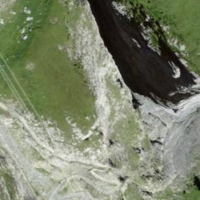
EUNIS habitat code: 48
Species observed at this site:
Gypaetus barbatus
Saxifraga oppositifolia
Montifringilla nivalis